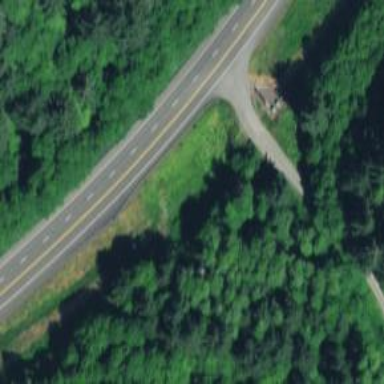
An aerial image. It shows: Trunk highway.